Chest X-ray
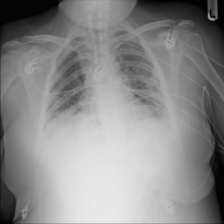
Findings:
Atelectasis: negative
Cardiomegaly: negative
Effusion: negative
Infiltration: negative
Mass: negative
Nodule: negative
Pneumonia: negative
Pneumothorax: negative
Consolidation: negative
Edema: negative
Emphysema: negative
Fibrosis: negative
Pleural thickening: negative
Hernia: negative